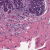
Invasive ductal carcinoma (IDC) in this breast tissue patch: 0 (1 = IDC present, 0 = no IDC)